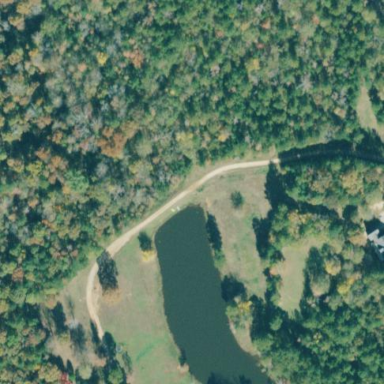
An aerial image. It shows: Pond with natural water.